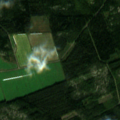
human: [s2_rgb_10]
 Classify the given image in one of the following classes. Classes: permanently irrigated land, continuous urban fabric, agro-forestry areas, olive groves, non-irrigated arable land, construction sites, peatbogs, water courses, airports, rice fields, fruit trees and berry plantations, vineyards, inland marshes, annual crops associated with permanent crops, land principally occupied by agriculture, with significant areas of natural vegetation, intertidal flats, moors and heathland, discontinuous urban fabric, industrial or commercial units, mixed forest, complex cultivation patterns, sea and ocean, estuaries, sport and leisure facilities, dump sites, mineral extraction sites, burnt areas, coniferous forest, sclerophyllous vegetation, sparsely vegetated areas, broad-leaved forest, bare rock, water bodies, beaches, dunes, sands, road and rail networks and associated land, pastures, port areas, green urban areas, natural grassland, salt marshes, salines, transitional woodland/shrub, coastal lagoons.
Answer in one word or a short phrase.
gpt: non-irrigated arable land, coniferous forest, mixed forest, transitional woodland/shrub